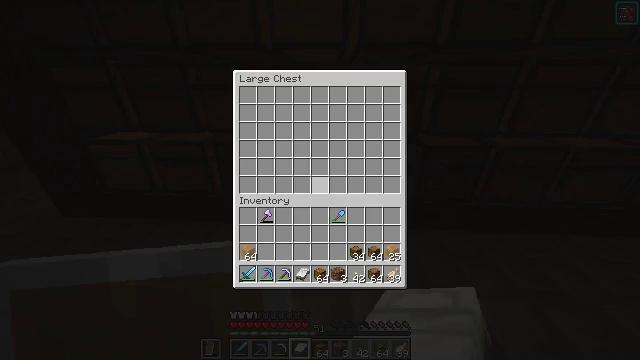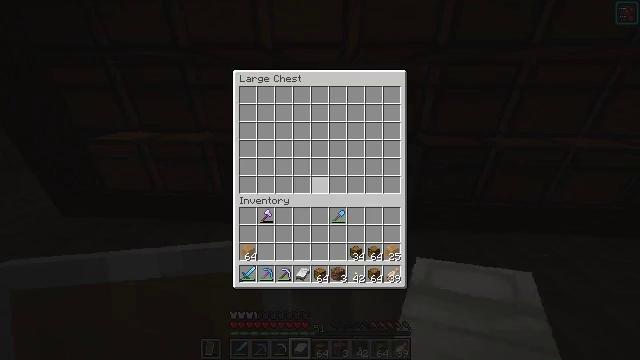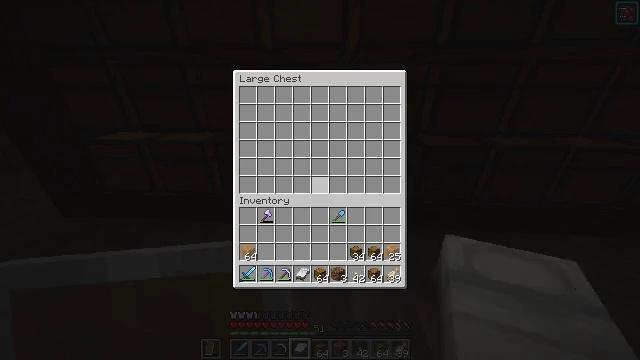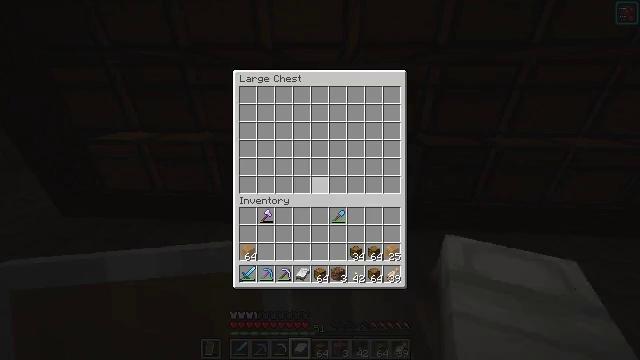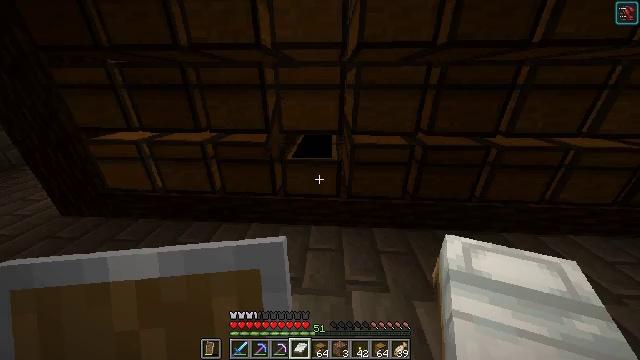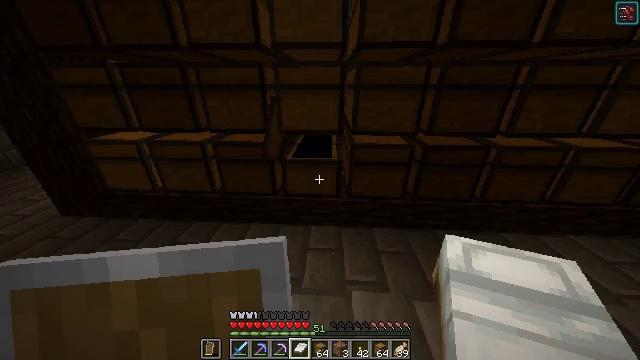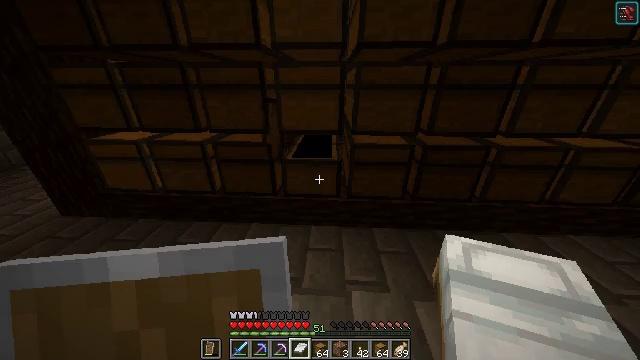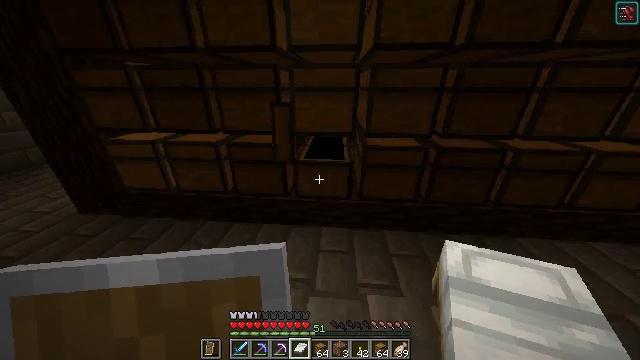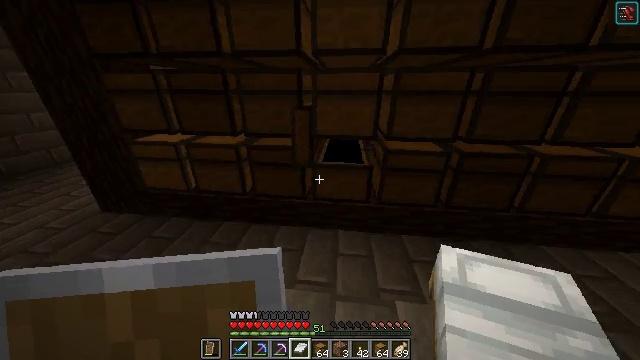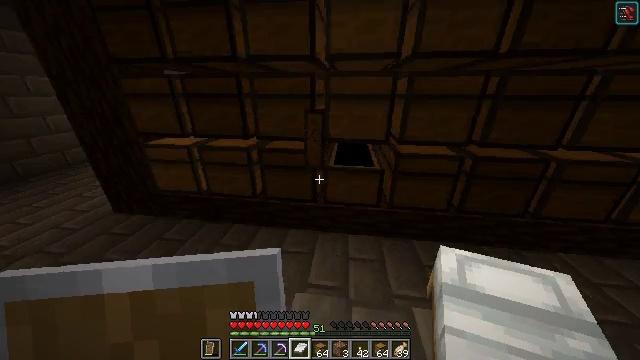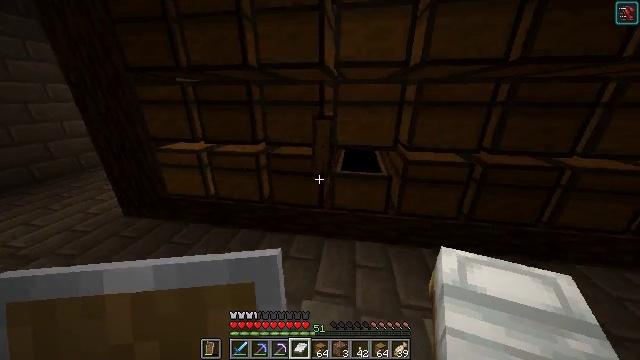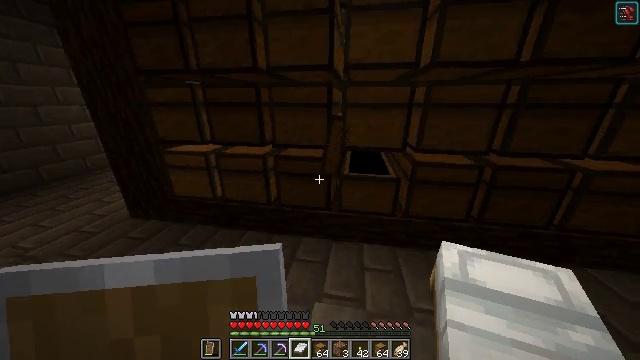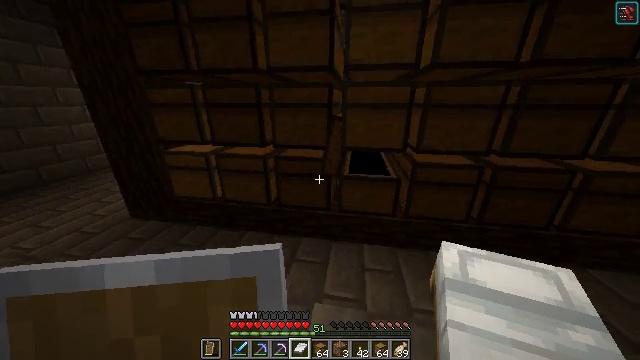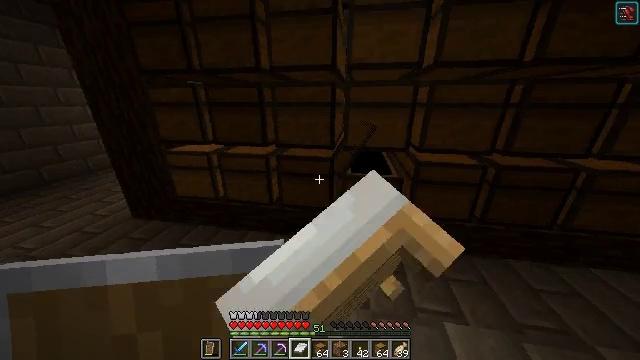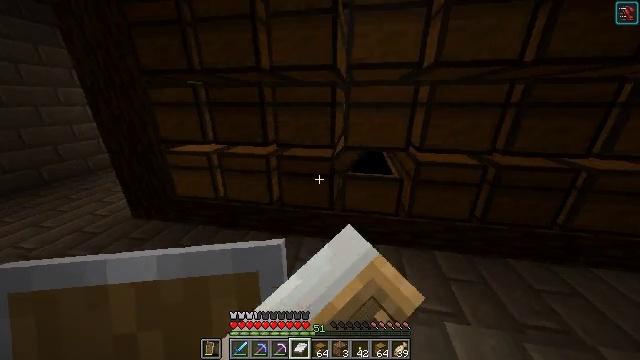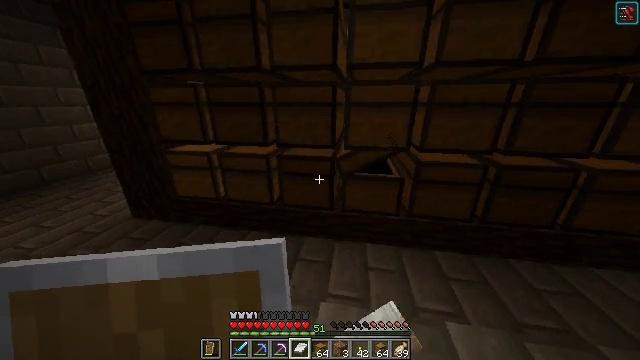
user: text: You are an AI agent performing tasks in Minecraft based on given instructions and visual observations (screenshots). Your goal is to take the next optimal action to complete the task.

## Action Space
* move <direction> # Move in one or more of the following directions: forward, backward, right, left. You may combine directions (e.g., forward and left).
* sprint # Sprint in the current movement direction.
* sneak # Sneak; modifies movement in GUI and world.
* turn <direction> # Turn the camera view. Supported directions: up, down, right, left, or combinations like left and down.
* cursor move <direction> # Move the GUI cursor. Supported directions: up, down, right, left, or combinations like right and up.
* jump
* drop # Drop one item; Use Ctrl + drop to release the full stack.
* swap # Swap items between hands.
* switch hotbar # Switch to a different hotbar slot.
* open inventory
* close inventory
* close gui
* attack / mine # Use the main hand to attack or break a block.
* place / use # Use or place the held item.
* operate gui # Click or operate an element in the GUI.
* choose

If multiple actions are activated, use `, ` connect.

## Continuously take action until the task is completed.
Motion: motion action
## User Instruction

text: Retrieve the stone bricks from an old building.
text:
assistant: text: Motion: no_op
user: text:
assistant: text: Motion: no_op
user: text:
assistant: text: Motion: no_op
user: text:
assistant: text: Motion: no_op
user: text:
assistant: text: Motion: close gui
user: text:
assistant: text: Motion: open inventory
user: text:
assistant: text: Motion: move left, turn left
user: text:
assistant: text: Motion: move left, turn left
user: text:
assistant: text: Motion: turn left
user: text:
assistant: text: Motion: turn left and up
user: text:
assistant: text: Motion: no_op
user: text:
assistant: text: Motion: use / place
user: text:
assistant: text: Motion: use / place
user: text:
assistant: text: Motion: no_op
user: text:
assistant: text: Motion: no_op
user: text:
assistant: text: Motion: no_op
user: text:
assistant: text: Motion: no_op
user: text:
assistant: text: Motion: no_op
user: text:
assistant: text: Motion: no_op
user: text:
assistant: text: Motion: no_op
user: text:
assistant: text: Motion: sneak
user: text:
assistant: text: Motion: sneak, cursor move right and up
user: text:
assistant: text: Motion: sneak, cursor move right
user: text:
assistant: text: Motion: sneak, cursor move right
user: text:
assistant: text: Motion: sneak, cursor move down
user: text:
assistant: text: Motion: sneak
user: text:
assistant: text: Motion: sneak
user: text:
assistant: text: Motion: sneak
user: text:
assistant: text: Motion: sneak, choose
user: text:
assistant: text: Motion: sneak, choose